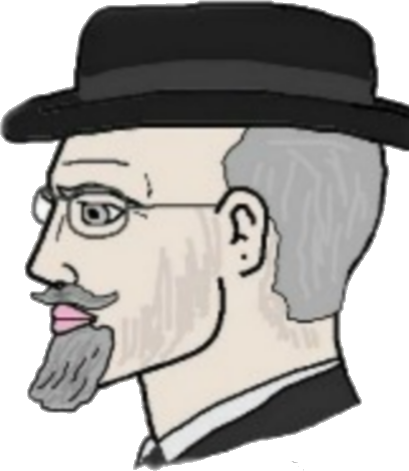
Label: 4_Yes_Chad